Question: I need to hash and store a password from user input in login form in Yii.
If I get them thru POST parameters like this:
'''
$model->username=$_POST['User']['username'];
$model->password=crypt($_POST['User']['username']);// salt might be added
if($model->save())
$this->redirect(array('view','id'=>$model->id));
'''
this way I expose the uncrypted password in POST request.
Other way is to them directly from login form like this:
'''
public function actionCreate2()
{
$model=new User;
$model->username = $form->username;
$model->password = crypt($form->password);
if($model->save())
$this->redirect(array('view','id'=>$model->id));
$this->render('create',array(
'model'=>$model,
));
}
'''
but this in my case with authenticating a saved user.
The auth function:
'''
public function authenticate()
{
$users = User::model()->findByAttributes(array('username'=>$this->username));
if($users == null)
$this->errorCode=self::ERROR_USERNAME_INVALID;
elseif ($users->password !== crypt($this->password, $users->password))
//elseif($users->password !== $this->password)
$this->errorCode=self::ERROR_PASSWORD_INVALID;
else
$this->errorCode=self::ERROR_NONE;
return !$this->errorCode;
}
'''
How to do it in a proper way?
The more troubles appeared as i followed suggest of Samuel - the validating alarm message even before i enter anything, along with hashed password in input field.(see the picture):

When I still enter my username and my password instead of 'proposed' and press 'Create' the form is being sent with not crypted values (from POST request sniffing):
'''
Form Data view source view URL encoded
YII_CSRF_TOKEN:9758c50299b9d4b96b6ac6a2e5f0c939eae46abe
User[username]:igor23
User[password]:igor23
yt0:Create
'''
but nothing is actually stored in db, nor crypted not uncrypted...
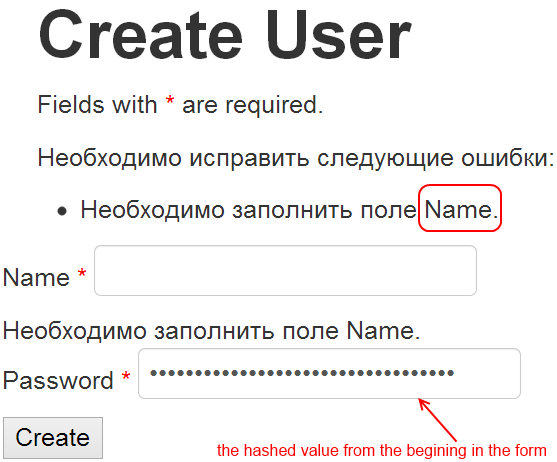
Answer: Change your create method to:
'''
/**
* Creates a new model.
* If creation is successful, the browser will be redirected to the 'view' page.
*/
public function actionCreate() {
$model = new User;
if (isset($_POST['User'])) {
$model->attributes = $_POST['User'];
$model->password = crypt($model->password, 'mysalt123');
if ($model->save())
$this->redirect(array('view', 'id' => $model->primaryKey));
}
// Reset password field
$model->password = "";
$this->render('create', array(
'model' => $model,
));
}
'''
Change that elseif from this:
'''
elseif ($users->password !== crypt($this->password, $users->password))
'''
To this:
'''
elseif (strcmp(crypt($this->password, 'mysalt123'), $users->password))
'''